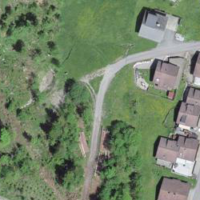
EUNIS habitat code: 43
Species observed at this site:
Vicia sepium
Silene dioica